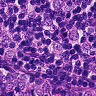
Metastatic tissue present: yes